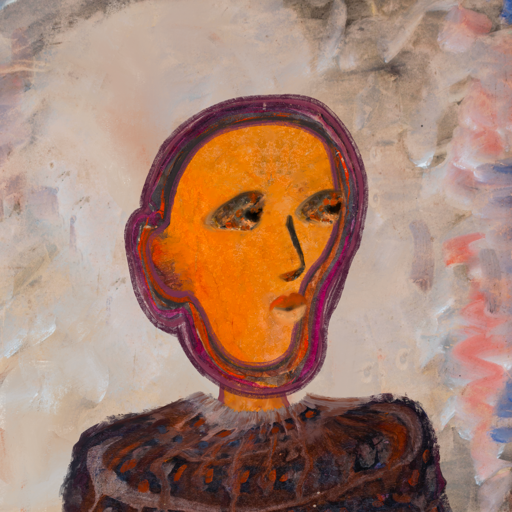
Background: Roy_Bahadur, Head And Neck Side: Hypocrite_w_Hair, Face Side: Gypsy_Queen, Bust: Hypocrite, Hair Side: Blank, Head Accessory: Blank, Second Necklace: Blank, Necklace: Blank, Baby: Blank